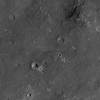
Atmospheric dust classification: not_dusty